Aerial crown-view tile of a tropical tree (Barro Colorado Island, Panama), acquired 20250124:
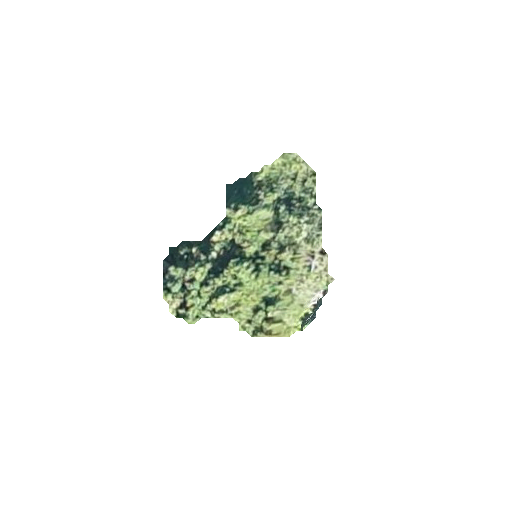
Species: Inga marginata
GBIF accepted scientific name: Inga marginata
Crown area: 30.073 m²